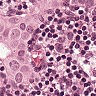
Metastatic tissue present: yes